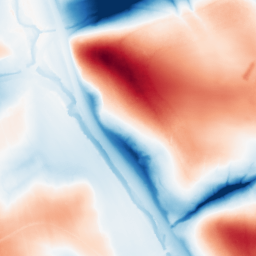
Category: classical
Decomposition family: gaussian_anisotropic
Decomposition parameters: sigma_x: 10
sigma_y: 50
Upsampling method: sinc_hamming
Upsampling parameters: scale: 2
kernel_size: 16
Upsampling scale: 2